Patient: sex F, age 59
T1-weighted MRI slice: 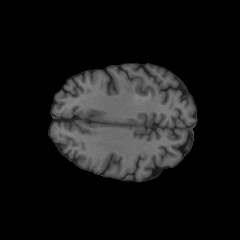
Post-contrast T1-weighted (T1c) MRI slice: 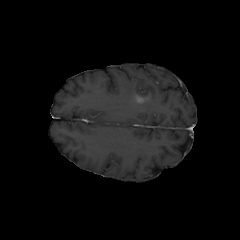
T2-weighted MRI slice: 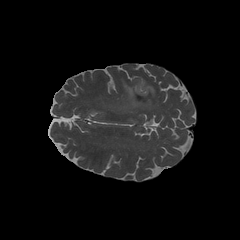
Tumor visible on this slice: yes
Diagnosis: Glioblastoma, IDH-wildtype
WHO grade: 4